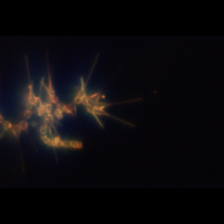
Taxon: Asterionellopsis
Group: Diatoms